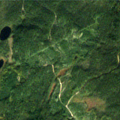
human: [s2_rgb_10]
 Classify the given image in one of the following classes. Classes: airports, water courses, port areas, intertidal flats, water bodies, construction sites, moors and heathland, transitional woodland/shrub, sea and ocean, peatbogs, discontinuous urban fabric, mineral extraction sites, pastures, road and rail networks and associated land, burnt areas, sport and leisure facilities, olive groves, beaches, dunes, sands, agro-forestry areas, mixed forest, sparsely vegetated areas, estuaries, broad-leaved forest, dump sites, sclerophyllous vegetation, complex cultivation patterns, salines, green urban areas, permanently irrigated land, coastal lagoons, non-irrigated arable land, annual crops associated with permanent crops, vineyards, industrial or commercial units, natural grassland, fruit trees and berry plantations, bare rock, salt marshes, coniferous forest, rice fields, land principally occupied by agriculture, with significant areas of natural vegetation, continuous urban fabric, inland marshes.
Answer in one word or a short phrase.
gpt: coniferous forest, transitional woodland/shrub